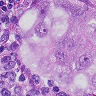
Metastatic tissue present: yes